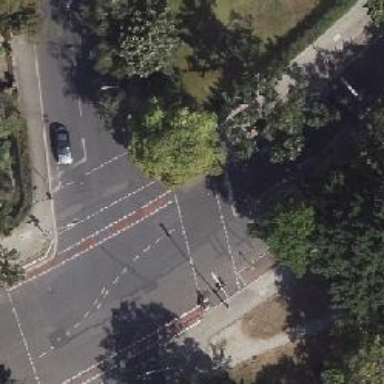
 with sidewalks on both sides and cycle track."